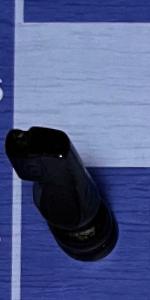
Label: Knight_Black